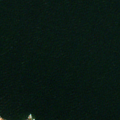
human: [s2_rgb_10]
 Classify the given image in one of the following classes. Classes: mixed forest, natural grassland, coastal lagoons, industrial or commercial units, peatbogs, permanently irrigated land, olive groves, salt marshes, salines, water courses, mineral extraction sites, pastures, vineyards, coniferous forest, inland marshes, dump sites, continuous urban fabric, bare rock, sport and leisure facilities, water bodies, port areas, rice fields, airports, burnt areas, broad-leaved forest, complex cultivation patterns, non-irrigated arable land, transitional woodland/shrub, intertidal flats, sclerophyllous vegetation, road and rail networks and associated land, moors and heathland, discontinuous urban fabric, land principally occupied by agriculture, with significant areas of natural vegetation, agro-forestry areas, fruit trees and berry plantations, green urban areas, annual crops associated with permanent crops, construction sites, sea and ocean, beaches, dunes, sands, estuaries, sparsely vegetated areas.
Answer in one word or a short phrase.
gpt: bare rock, sea and ocean